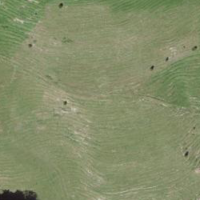
EUNIS habitat code: 44
Species observed at this site:
Campanula trachelium